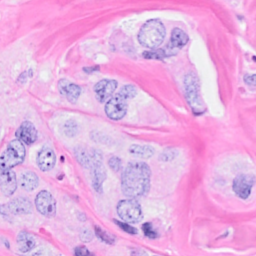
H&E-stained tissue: Breast